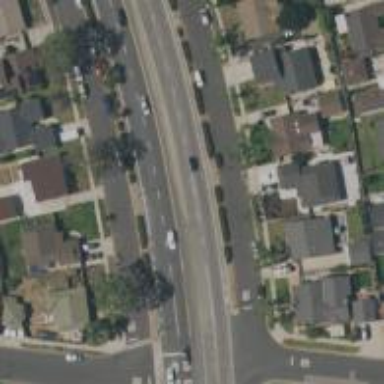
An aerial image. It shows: Residential road with asphalt surface. There is sidewalk on the left side.